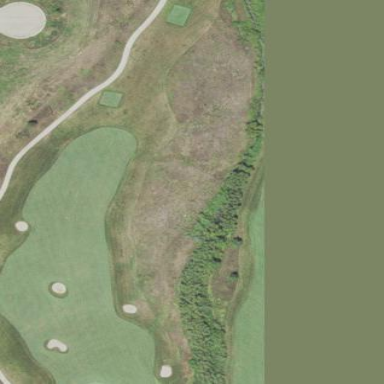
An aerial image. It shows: Rough area on grassy golf course.